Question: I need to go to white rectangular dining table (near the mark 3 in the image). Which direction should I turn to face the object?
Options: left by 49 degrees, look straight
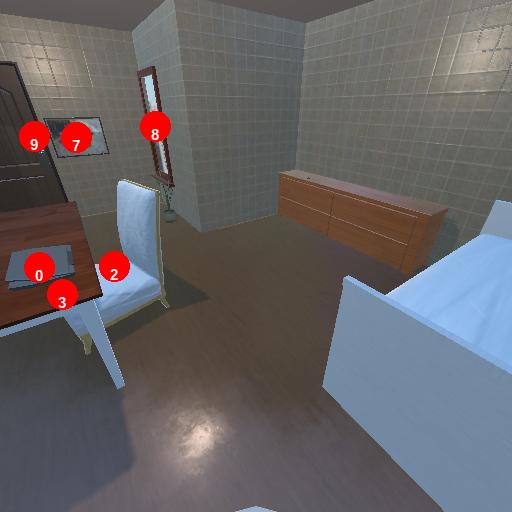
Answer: left by 49 degrees